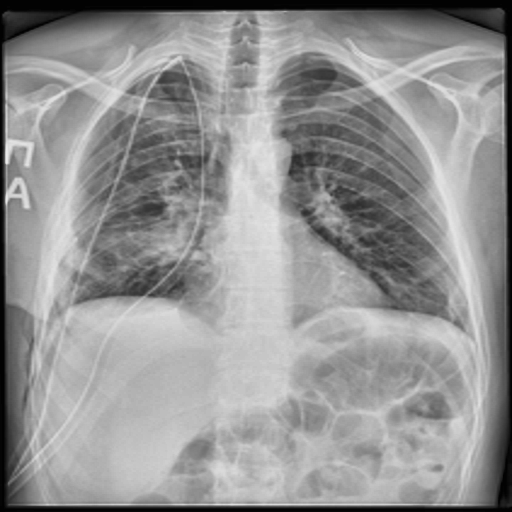
Finding: TUBERCULOSIS